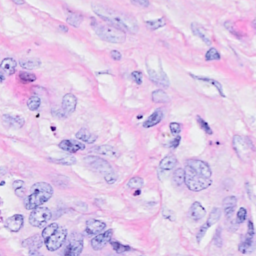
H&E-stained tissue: Breast